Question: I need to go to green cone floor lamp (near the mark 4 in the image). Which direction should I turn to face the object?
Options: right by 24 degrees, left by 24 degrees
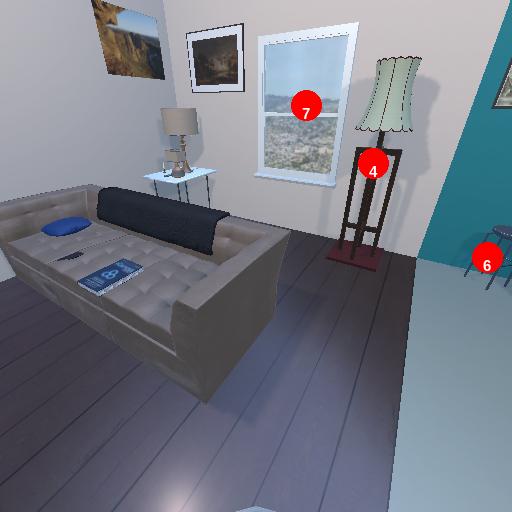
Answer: right by 24 degrees